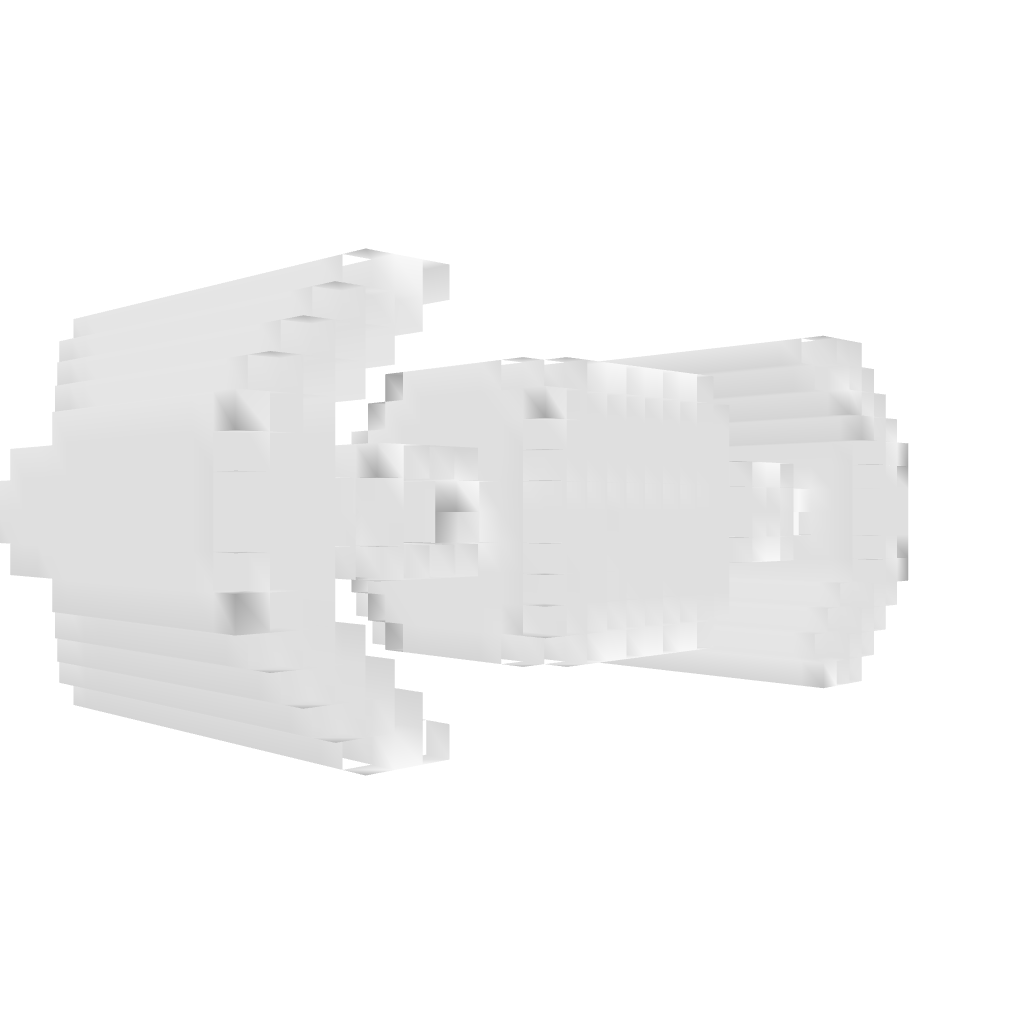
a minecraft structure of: Tie assassin bad low quality